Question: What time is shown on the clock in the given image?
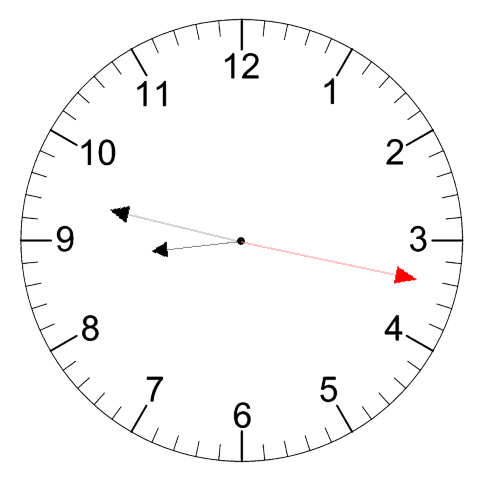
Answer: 08:47:17